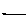
Label: line